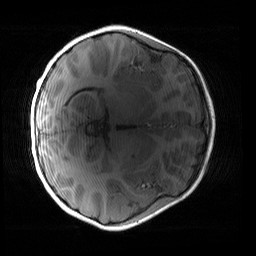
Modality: T1w
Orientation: axial
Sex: male
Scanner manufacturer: siemens
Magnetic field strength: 3 T
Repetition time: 1.9 s
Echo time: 0.00243 s